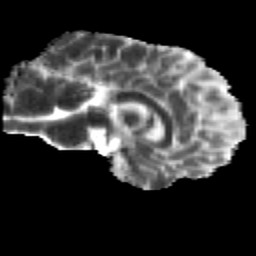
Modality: MD
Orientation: sagittal
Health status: healthy
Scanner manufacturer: siemens
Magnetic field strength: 3 T
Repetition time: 12 s
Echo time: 0.092 s